Aerial crown-view tile of a tropical tree (Barro Colorado Island, Panama), acquired 20241216:
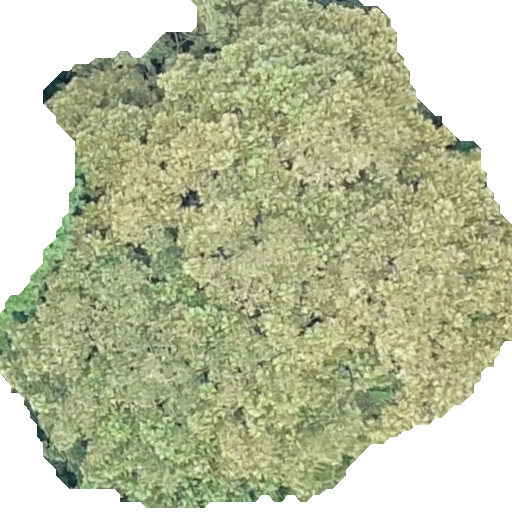
Species: Dipteryx oleifera
GBIF accepted scientific name: Dipteryx oleifera
Crown area: 288.747 m²